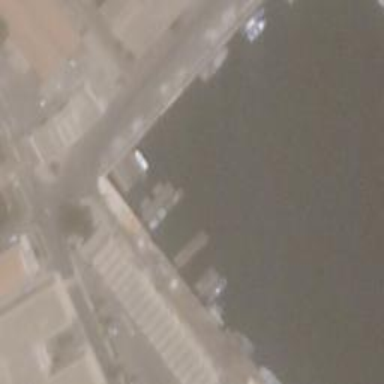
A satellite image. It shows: Man-made pier.